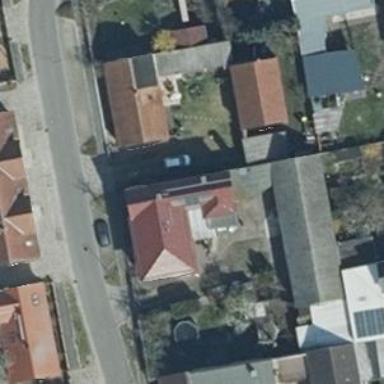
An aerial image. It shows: Simple house.